Question: I want to check if a key exist in the firebase db. so for example, I want to look for the key "upvotes" to see if it exist or not.
Here is an exmaple, "upvotes" key does not exist in here:

Now I my attempt to check if the key "upvotes" is at this location:
'''
Map<String, Object> newPost = (Map<String, Object>) ids.next().getValue();
if(newPost.get("upvotes").toString().equals("upvotes")){
disp_rate = newPost.get("upvotes").toString();
}
else
{
disp_rate = "0";
}
'''
My attempt is wrong, so how do I check if the key "upvotes" exist at this location.
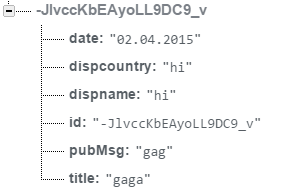
Answer: Just needed to use this boolean function 'containsKey'
so...
'''
boolean check_rate = newPost.containsKey("upvotes");
if(check_rate == true){
String disp_rate = newPost.get("upvotes").toString();
rate_count.setText(disp_rate);
}
else{
System.out.println("FAILED");
}
'''
This will fix the transaction if anyone is having the same issue with upvotes.